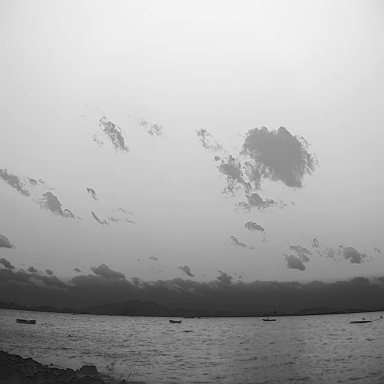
There are three bulk_carriers in the infrared image.